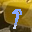
Label: 9